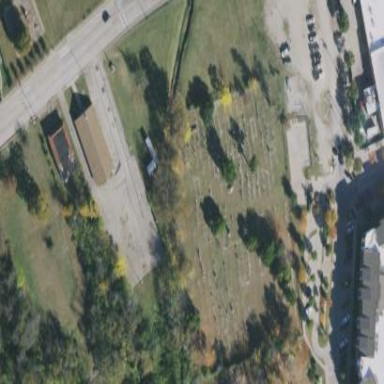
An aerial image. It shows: Cemetery or graveyard.